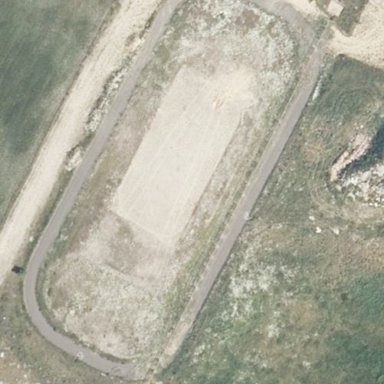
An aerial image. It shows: Equestrian pitch used for leisure and sports activities.